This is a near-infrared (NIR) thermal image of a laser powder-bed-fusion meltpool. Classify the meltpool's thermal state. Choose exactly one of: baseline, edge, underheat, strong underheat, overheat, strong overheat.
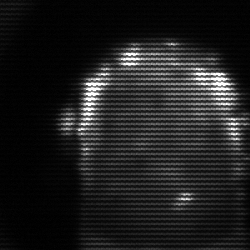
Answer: strong underheat